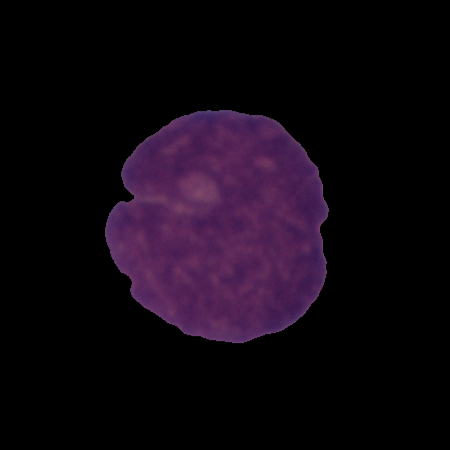
Label: cancer